Question: In my Android application I need to place an icon on imageview at touch position of the image view. I used the following code but I could not get the result. My code is:
'''
public class MainActivity extends Activity {
private ImageView iv;
private Bitmap bitmap2 = null, bitmap = null;
@Override
protected void onCreate(Bundle savedInstanceState) {
super.onCreate(savedInstanceState);
setContentView(R.layout.activity_main);
Drawable myDrawable = getResources().getDrawable(R.drawable.i);
bitmap2 = ((BitmapDrawable) myDrawable).getBitmap();
Drawable myDrawable1 = getResources().getDrawable(
R.drawable.ic_launcher);
bitmap = ((BitmapDrawable) myDrawable1).getBitmap();
final Bitmap bitmap1 = bitmap.copy(bitmap.getConfig(), true);
iv = (ImageView) findViewById(R.id.imageView1);
iv.setOnTouchListener(new OnTouchListener() {
@Override
public boolean onTouch(View arg0, MotionEvent event) {
Matrix inverse = new Matrix();
iv.getImageMatrix().invert(inverse);
float[] touchPoint = new float[] { event.getRawX(),
event.getRawY() };
inverse.mapPoints(touchPoint);
Log.e("touch", "touch coords = [x,y] " + touchPoint[0] + " , "
+ touchPoint[1]);
Bitmap resultBitmap = Bitmap.createBitmap(
bitmap1.getWidth(), bitmap1.getHeight(),
Bitmap.Config.ARGB_8888);
Canvas c = new Canvas(resultBitmap);
c.drawBitmap(bitmap1, touchPoint[0], touchPoint[1], null);
Paint p = new Paint();
p.setAlpha(127);
c.drawBitmap(bitmap2, touchPoint[0], touchPoint[1], p);
Log.e("canvas", "bitmap drawing");
return false;
}
});
}
}
'''
Expected output:
Whereever user tap the image view I need to place "P" icon on that.

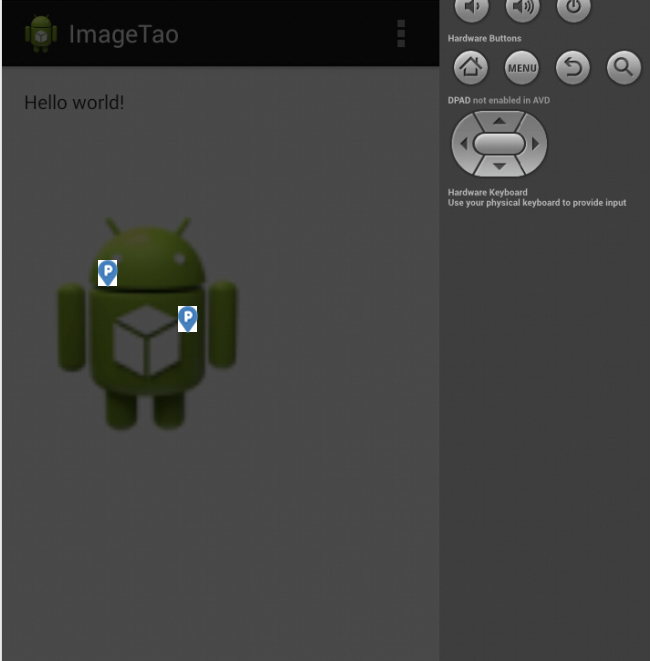
Answer: I got the solution. This is the my full code.
// ------- Main class
'''
public class MainActivity extends Activity {
DrawImageView iv;
@Override
protected void onCreate(Bundle savedInstanceState) {
super.onCreate(savedInstanceState);
setContentView(R.layout.activity_main);
iv = (DrawImageView) findViewById(R.id.widgetMap);
Drawable myDrawable = getResources().getDrawable(R.drawable.i);
Bitmap bitmap2 = ((BitmapDrawable) myDrawable).getBitmap();
DataPassing.bm = bitmap2;
iv.setOnTouchListener(new OnTouchListener() {
@Override
public boolean onTouch(View v, MotionEvent event) {
DrawImageView drawView = (DrawImageView) v;
// set start coords
if (event.getAction() == MotionEvent.ACTION_DOWN) {
drawView.left = event.getX();
drawView.top = event.getY();
// set end coords
} else {
drawView.right = event.getX();
drawView.bottom = event.getY();
}
// draw
drawView.invalidate();
drawView.drawRect = true;
return true;
}
});
}
}
'''
// -------------- Customized image view class
'''
public class DrawImageView extends ImageView {
private Paint currentPaint;
public boolean drawRect = false;
public float left;
public float top;
public float right;
public float bottom;
public DrawImageView(Context context, AttributeSet attrs) {
super(context, attrs);
currentPaint = new Paint();
currentPaint.setDither(true);
currentPaint.setColor(0xFF00CC00); // alpha.r.g.b
currentPaint.setStyle(Paint.Style.STROKE);
currentPaint.setStrokeJoin(Paint.Join.ROUND);
currentPaint.setStrokeCap(Paint.Cap.ROUND);
currentPaint.setStrokeWidth(2);
}
@Override
protected void onDraw(Canvas canvas) {
super.onDraw(canvas);
if (drawRect) {
canvas.drawBitmap(DataPassing.bm, left, top, currentPaint);
}
}
}
'''
// ----------- XML
'''
<RelativeLayout xmlns:android="http://schemas.android.com/apk/res/android"
xmlns:tools="http://schemas.android.com/tools"
android:layout_width="match_parent"
android:layout_height="match_parent"
android:paddingBottom="@dimen/activity_vertical_margin"
android:paddingLeft="@dimen/activity_horizontal_margin"
android:paddingRight="@dimen/activity_horizontal_margin"
android:paddingTop="@dimen/activity_vertical_margin"
tools:context=".MainActivity" >
<com.example.imageondrawexample.DrawImageView
android:id="@+id/widgetMap"
android:layout_width="fill_parent"
android:layout_height="200dp"
android:background="@drawable/ic_launcher"
android:drawingCacheQuality="auto" />
</RelativeLayout>
'''